Question: if I want to format a small snippet of text using the dropdowns (ie Heading 1, 2 paragraph), it often ends up changing the tag for a large snippet of text (or even half the page).
How do i change this behaviour?
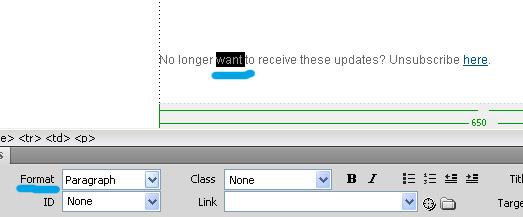
Answer: When used like this the property inspector will expand the selection to include the parent tag of the selected text, causing the selected option in the property inspector (p, h1, h2, etc) to replace the parent tag with the selected option. you cannot change this operation.
You can make a selection, hit CTRL+T (CMD+T I assume on Mac) which brings up the Wrap Tag editing option, type your tag, then hit enter and the selection will be wrapped with the tag of your choice.